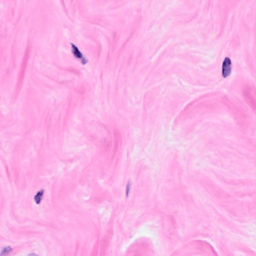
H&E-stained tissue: Breast